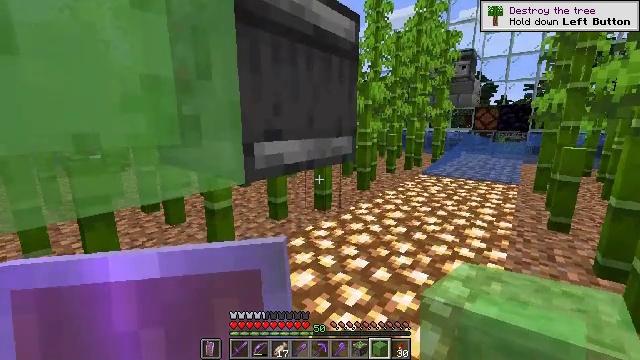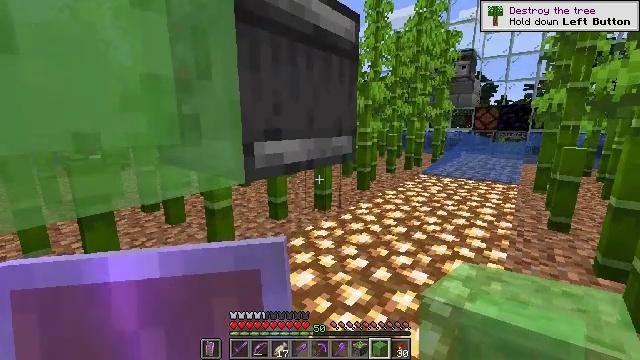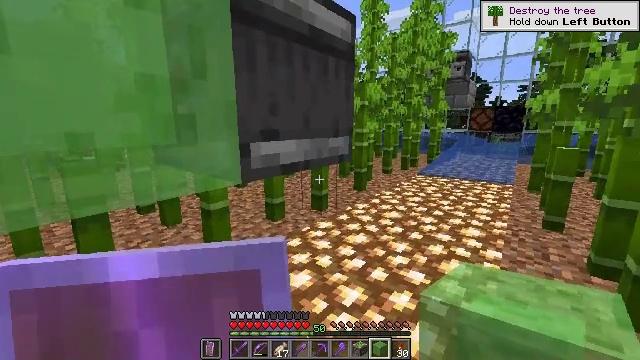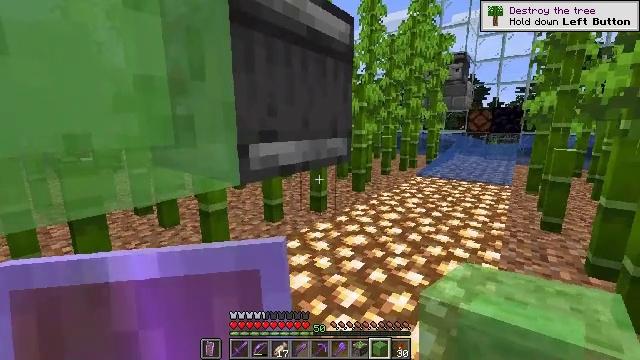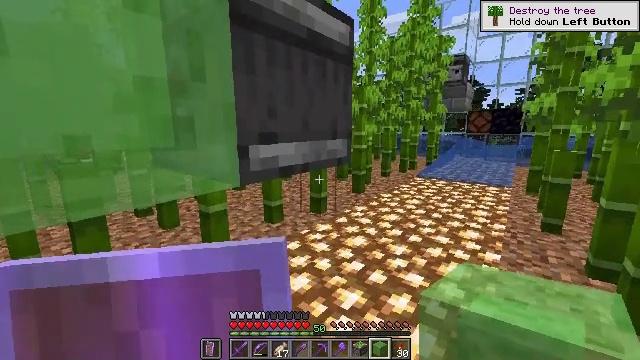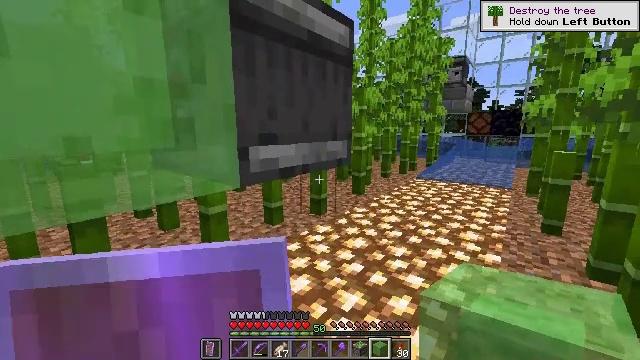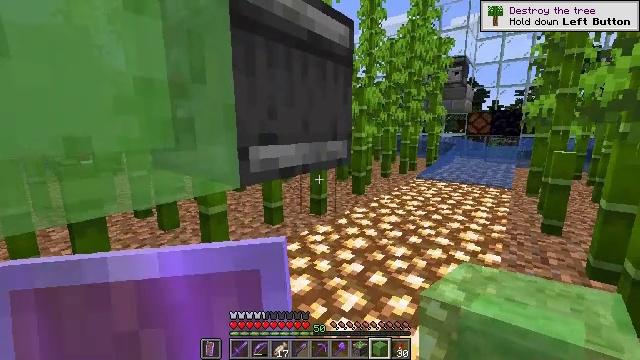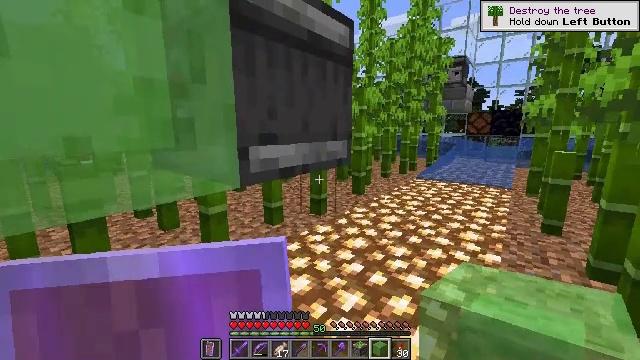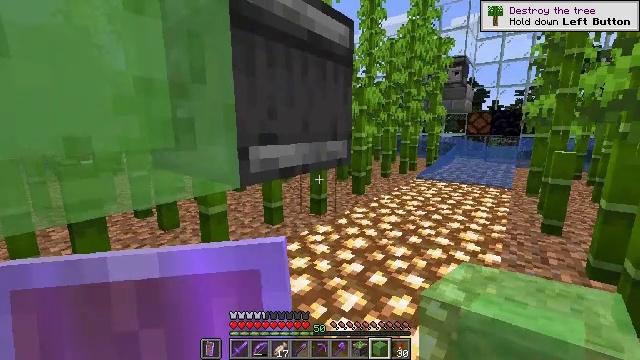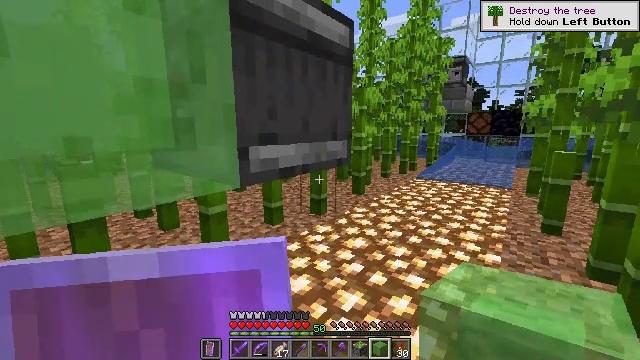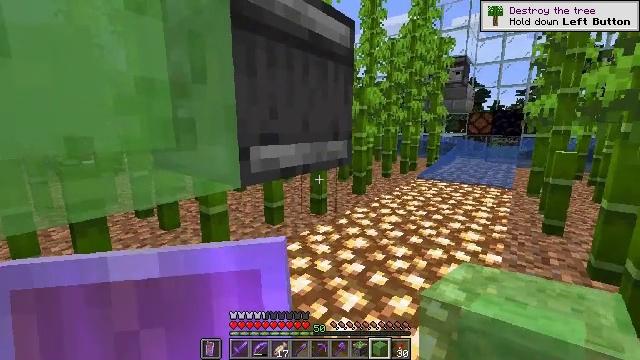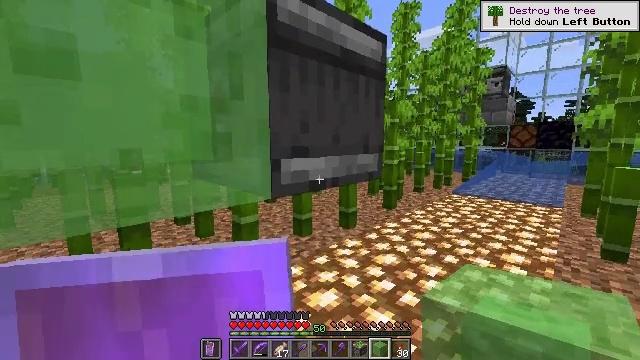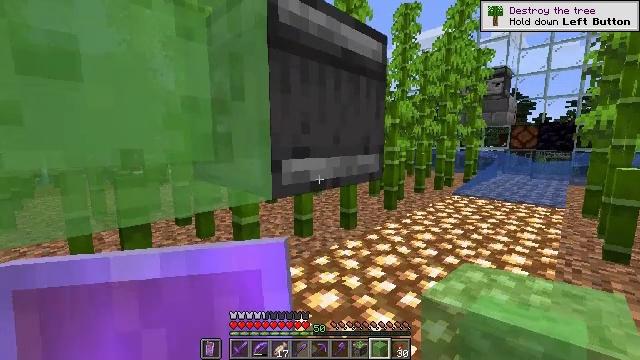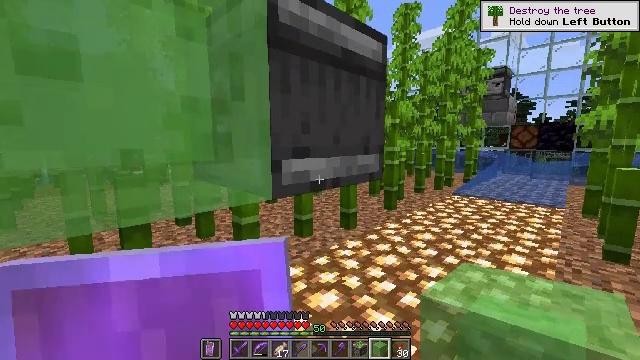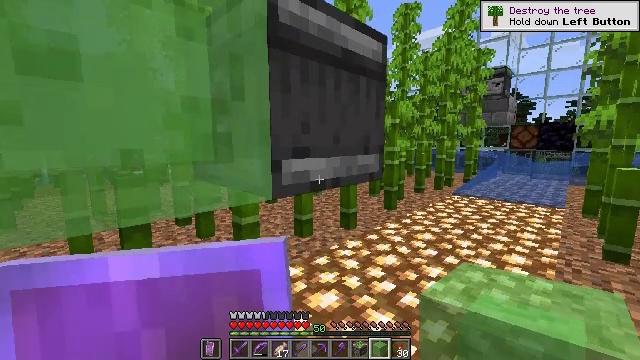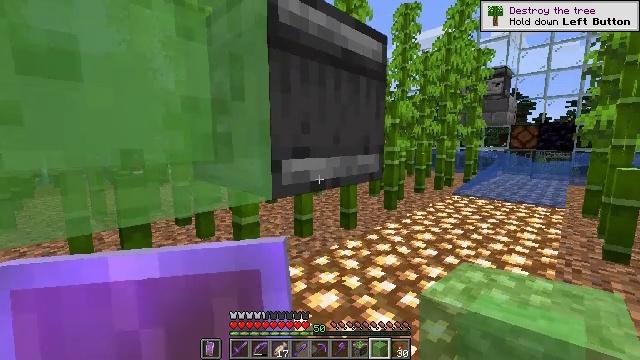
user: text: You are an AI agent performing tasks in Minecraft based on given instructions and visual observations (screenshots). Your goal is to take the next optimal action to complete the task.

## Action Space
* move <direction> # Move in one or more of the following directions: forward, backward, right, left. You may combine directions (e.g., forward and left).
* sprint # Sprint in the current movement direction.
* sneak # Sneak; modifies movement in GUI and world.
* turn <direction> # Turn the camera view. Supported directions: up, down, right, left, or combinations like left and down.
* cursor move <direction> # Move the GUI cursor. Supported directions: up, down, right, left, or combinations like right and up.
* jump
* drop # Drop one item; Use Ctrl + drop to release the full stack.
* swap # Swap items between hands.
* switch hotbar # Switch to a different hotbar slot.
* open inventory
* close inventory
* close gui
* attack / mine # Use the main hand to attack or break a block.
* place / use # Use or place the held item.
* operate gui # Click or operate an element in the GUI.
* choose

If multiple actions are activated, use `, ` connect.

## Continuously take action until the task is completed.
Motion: motion action
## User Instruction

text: Harvest the slime block from the ground.
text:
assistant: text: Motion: sneak
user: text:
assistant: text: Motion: sneak
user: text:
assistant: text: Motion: sneak
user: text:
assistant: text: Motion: sneak
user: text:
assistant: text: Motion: sneak
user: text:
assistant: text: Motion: sneak
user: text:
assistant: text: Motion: sneak
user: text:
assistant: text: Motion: sneak
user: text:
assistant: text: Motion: sneak
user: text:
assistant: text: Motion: sneak
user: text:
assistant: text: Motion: sneak, turn left and up
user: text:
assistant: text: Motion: sneak
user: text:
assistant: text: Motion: sneak
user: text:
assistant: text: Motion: sneak
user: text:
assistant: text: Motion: sneak
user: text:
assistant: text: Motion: sneak
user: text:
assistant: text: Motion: sneak
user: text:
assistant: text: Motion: sneak
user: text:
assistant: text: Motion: sneak
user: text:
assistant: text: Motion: sneak
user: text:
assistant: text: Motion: sneak
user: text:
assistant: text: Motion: sneak
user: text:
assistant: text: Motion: sneak
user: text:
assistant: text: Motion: sneak
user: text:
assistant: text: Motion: sneak
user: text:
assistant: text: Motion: sneak
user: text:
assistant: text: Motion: sneak
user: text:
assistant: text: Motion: sneak
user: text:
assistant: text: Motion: sneak, turn left
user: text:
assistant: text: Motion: sneak, turn left and up